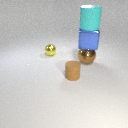
large blue metal cube above large brown metal sphere